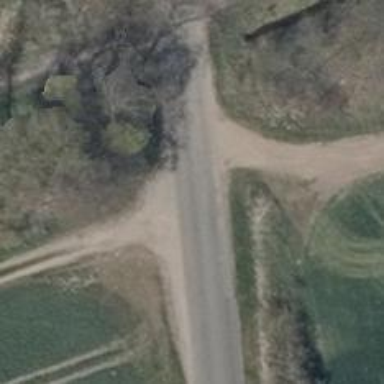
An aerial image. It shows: Tertiary road.